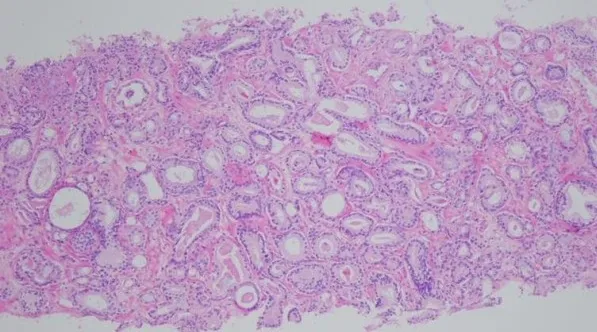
Atypic lypoblasts, propelled to edge nucleusus with vesicular and notched cytoplasm (HE x40).
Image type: pathology (h&e)